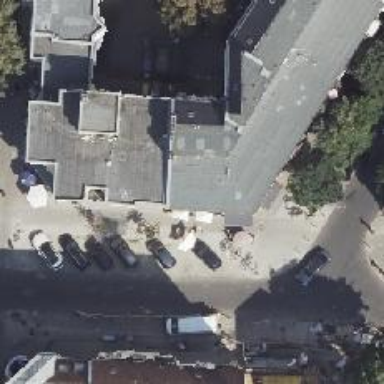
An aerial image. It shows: Cafe.